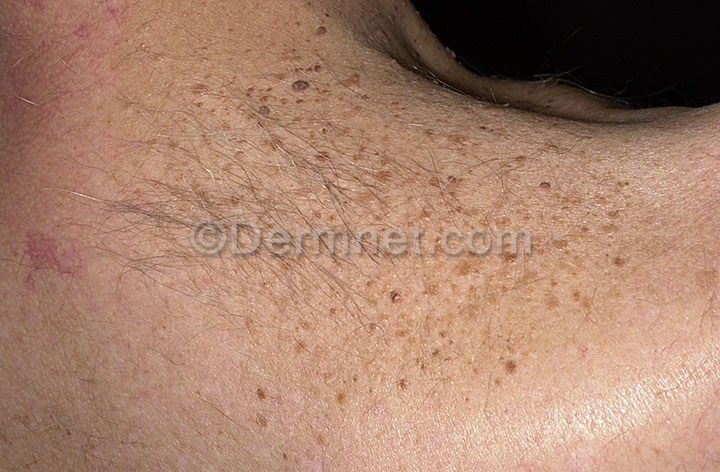
Disease: Melanoma Skin Cancer Nevi and Moles